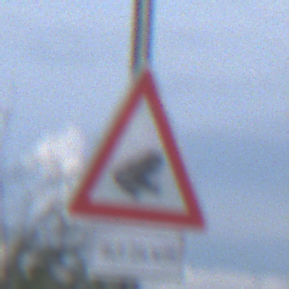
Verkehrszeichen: AmphibienwanderungLinks
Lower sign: LaengeEinerStrecke6
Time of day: MorningAfternoon
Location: Outdoor (Nature)
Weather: PartlyCloudy
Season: NotSpecified
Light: Natural